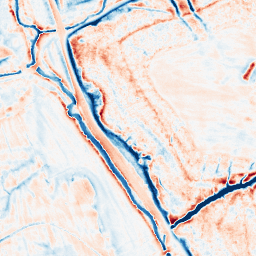
Category: edge_preserving
Decomposition family: anisotropic_diffusion
Decomposition parameters: iterations: 50
kappa: 50
gamma: 0.15
Upsampling method: bspline
Upsampling parameters: scale: 2
Upsampling scale: 2